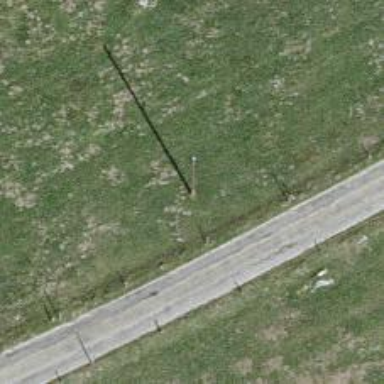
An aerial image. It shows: Power pole.